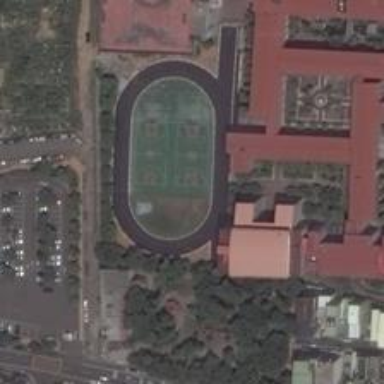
The playground consists of four basketball courts while there are some houses with red roofs aside .